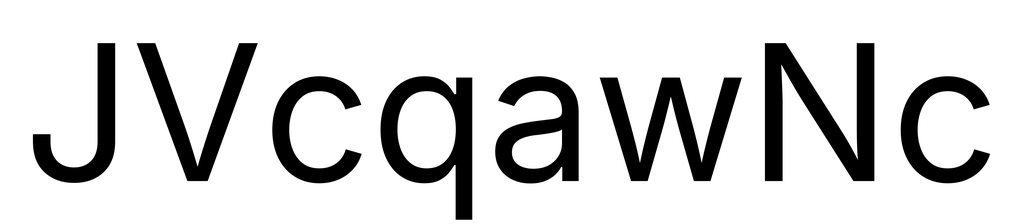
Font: Inter_Regular